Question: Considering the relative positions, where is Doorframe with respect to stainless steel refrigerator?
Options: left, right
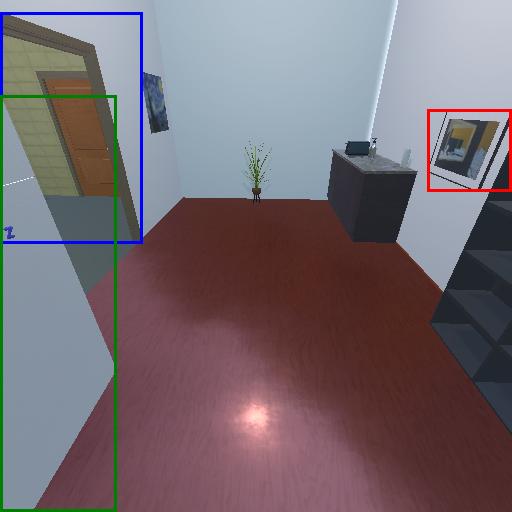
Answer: left